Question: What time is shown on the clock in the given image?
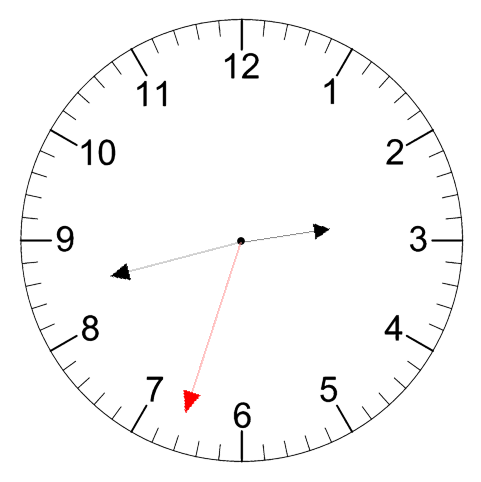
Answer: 02:42:33